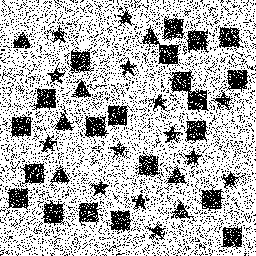
Squares: 21
Triangles: 7
Stars: 14
Total shapes: 42